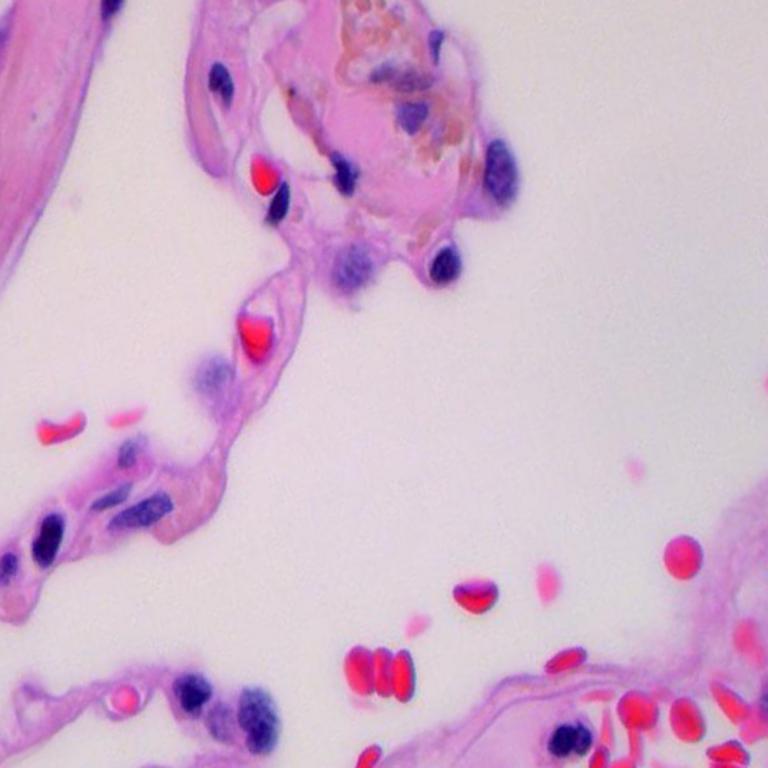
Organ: lung
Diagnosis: benign